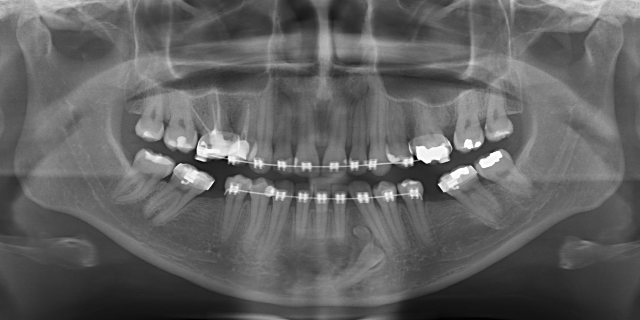
adult